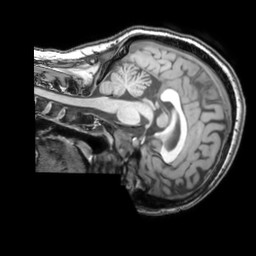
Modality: T1w
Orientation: sagittal
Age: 20
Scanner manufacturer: philips
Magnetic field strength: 3 T
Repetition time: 0.007 s
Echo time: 0.003501 s